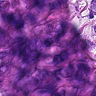
Metastatic tissue present: yes